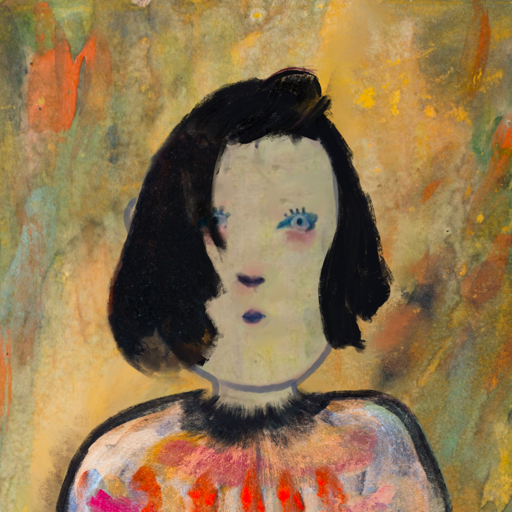
Background: Comrade, Head And Neck Front: Hill_Girl, Face Front: Hill_Girl, Bust: Childish, Hair Front: Mosgoul, Head Accessory: Blank, Second Necklace: Blank, Necklace: Blank, Baby: Blank